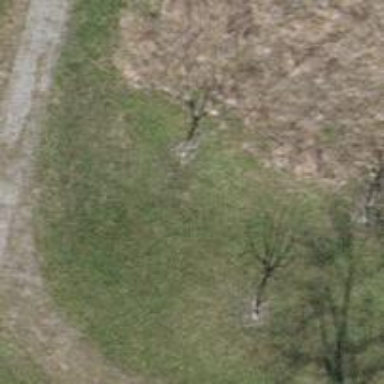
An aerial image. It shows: Urban tree adds touch of nature to the surroundings.